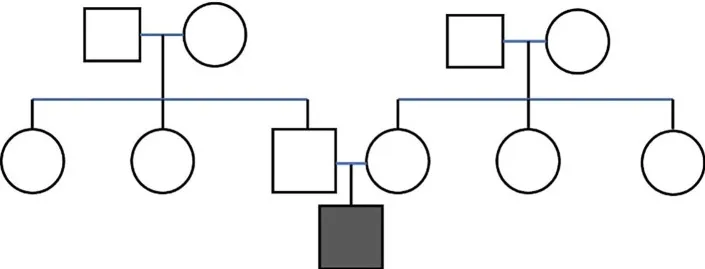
Pedigree chart of the patient.
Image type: pathology (giemsa)